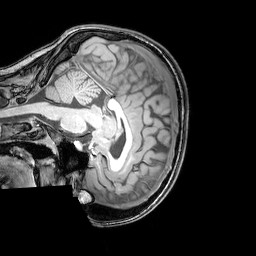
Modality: T1w
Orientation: sagittal
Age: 21
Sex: female
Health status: healthy
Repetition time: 0.081 s
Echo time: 0.037 s